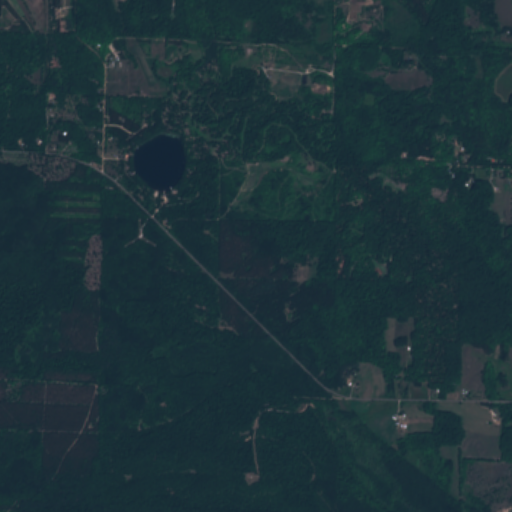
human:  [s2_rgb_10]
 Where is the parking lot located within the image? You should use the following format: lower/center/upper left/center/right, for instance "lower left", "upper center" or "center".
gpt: The parking lot is located in the center left of the image.
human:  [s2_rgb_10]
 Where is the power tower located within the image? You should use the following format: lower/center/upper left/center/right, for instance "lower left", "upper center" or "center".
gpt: There is no power tower in the image.